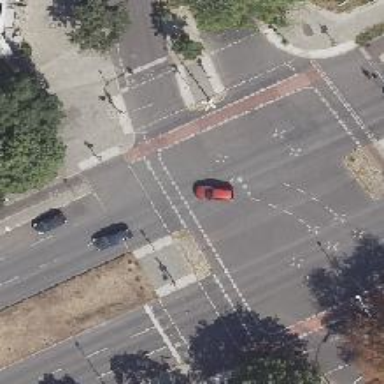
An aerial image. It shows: Road crossing with traffic signals.